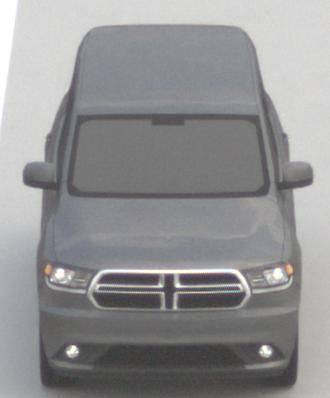
Make: Dodge
Model: Durango
Detailed model: Gen. 3
Model produced from: 2010
Doors: 5
Color: gray
Road condition: dry road
Daytime: midday
Contrast: low contrast